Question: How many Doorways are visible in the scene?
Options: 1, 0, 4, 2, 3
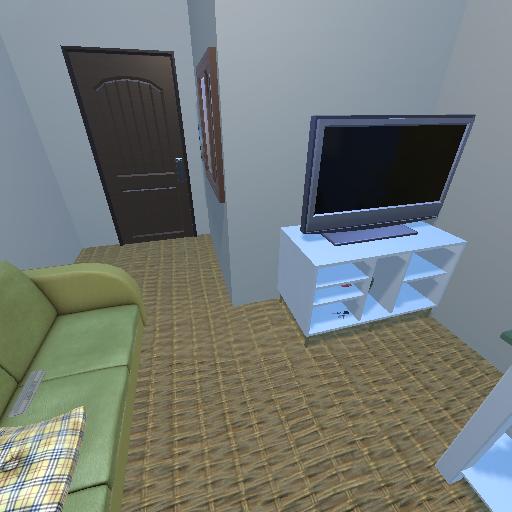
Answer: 1